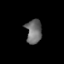
Tissue: skin
Cell type: Epithelial cells
Senescence score: 0.2485
Nuclear area (px): 373
Mean DAPI intensity: 108.85